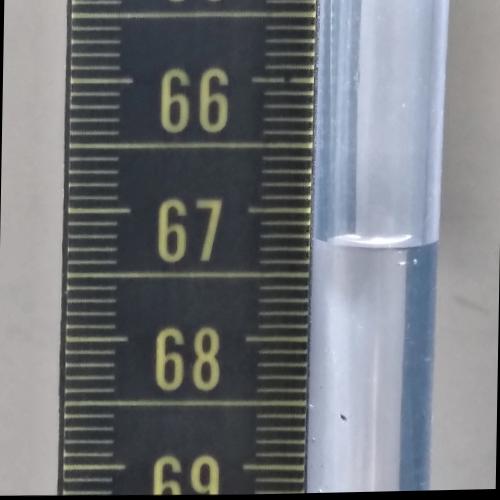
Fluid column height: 67.2 cm